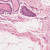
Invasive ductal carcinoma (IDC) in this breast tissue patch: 0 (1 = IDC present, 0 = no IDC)